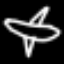
Label: airplane